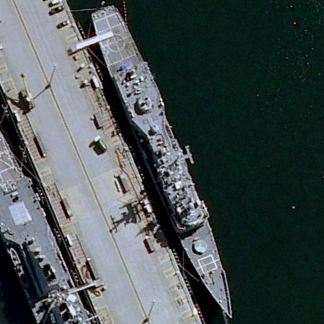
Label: cruiser